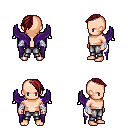
a pixel art fantasy rpg character, male body template, human, light skin, purple wings, metal pants, brunette long mohawk hairstyle, white cloth bandages, four views (front, back, left, right), 2x2 character sprite sheet, small pixel art, hard edges, no anti-aliasing